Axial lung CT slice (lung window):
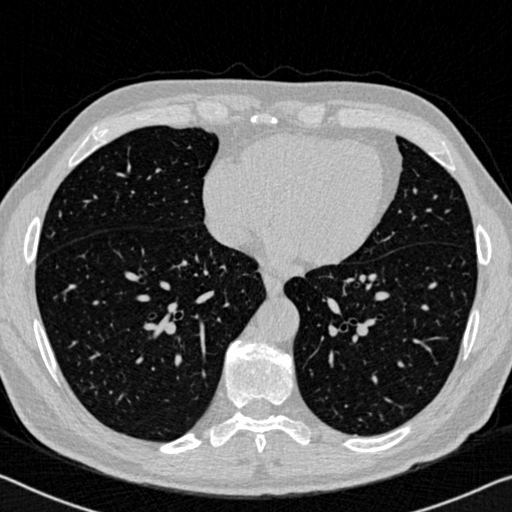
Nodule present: no